Question: I am trying to split the checkboxes with its label and wrap in a div tag.
like this but I can't able get this.
I tried <URL>

My html is:
'''
<div class="modal-body">
<p><input type="checkbox" name="anyBusinessSector" value="true" id="anyBusinessSector">
<input type="hidden" id="__checkbox_anyBusinessSector" name="__checkbox_anyBusinessSector" value="true"> Any</p>
<p>
<input type="checkbox" name="categoryIds" value="1" id="categoryIds-1">
<label for="categoryIds-1" class="checkboxLabel">Animal husbandry</label>
<br>
<input type="checkbox" name="categoryIds" value="2" id="categoryIds-2">
<label for="categoryIds-2" class="checkboxLabel">Apparels</label>
<br>
<input type="checkbox" name="categoryIds" value="3" id="categoryIds-3">
<label for="categoryIds-3" class="checkboxLabel">Business Services - I</label>
<br>
<input type="checkbox" name="categoryIds" value="4" id="categoryIds-4">
<label for="categoryIds-4" class="checkboxLabel">Agro Based Businesses</label>
<br>
<input type="checkbox" name="categoryIds" value="5" id="categoryIds-5">
<label for="categoryIds-5" class="checkboxLabel">Business Services - II</label>
<br>
<input type="checkbox" name="categoryIds" value="6" id="categoryIds-6">
<label for="categoryIds-6" class="checkboxLabel">Construction Related Activities</label>
<br>
<input type="checkbox" name="categoryIds" value="7" id="categoryIds-7">
<label for="categoryIds-7" class="checkboxLabel">Dairy Farming</label>
<br>
<input type="checkbox" name="categoryIds" value="8" id="categoryIds-8">
<label for="categoryIds-8" class="checkboxLabel">Eateries</label>
<br>
<input type="checkbox" name="categoryIds" value="9" id="categoryIds-9">
<label for="categoryIds-9" class="checkboxLabel">Farming/ Agriculture</label>
<br>
<input type="checkbox" name="categoryIds" value="10" id="categoryIds-10">
<label for="categoryIds-10" class="checkboxLabel">Flower Business</label>
<br>
<input type="checkbox" name="categoryIds" value="11" id="categoryIds-11">
<label for="categoryIds-11" class="checkboxLabel">Handicrafts</label>
<br>
<input type="checkbox" name="categoryIds" value="12" id="categoryIds-12">
<label for="categoryIds-12" class="checkboxLabel">Home Improvement</label>
<br>
<input type="checkbox" name="categoryIds" value="13" id="categoryIds-13">
<label for="categoryIds-13" class="checkboxLabel">Meat Businesses</label>
<br>
<input type="checkbox" name="categoryIds" value="14" id="categoryIds-14">
<label for="categoryIds-14" class="checkboxLabel">Miscellaneous</label>
<br>
<input type="checkbox" name="categoryIds" value="15" id="categoryIds-15">
<label for="categoryIds-15" class="checkboxLabel">Repair Services</label>
<br>
<input type="checkbox" name="categoryIds" value="17" id="categoryIds-16">
<label for="categoryIds-16" class="checkboxLabel">Transportation Services</label>
<br>
<input type="checkbox" name="categoryIds" value="16" id="categoryIds-17">
<label for="categoryIds-17" class="checkboxLabel">Tobacco Related Activities</label>
<br>
<input type="checkbox" name="categoryIds" value="19" id="categoryIds-18">
<label for="categoryIds-18" class="checkboxLabel">Education Loan</label>
<br>
<input type="checkbox" name="categoryIds" value="18" id="categoryIds-19">
<label for="categoryIds-19" class="checkboxLabel">Others</label>
<br>
</p>
</div>
'''
Here is my script
'''
$('.modal-body input[type="checkbox"]:nth-child(8n+8)').each(function(){
$(this).prevAll('input[type="checkbox"]').addBack().wrapAll('<div/>');
});
'''
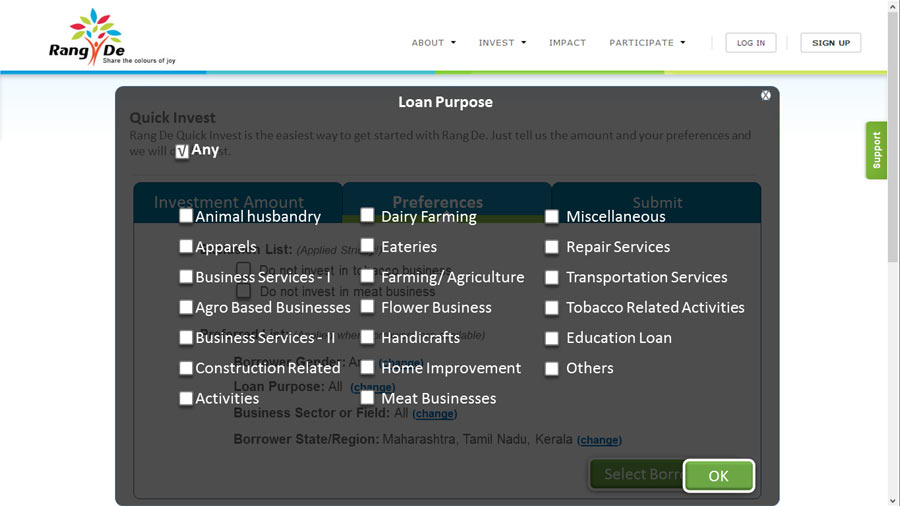
Answer: I would suggest using '.slice()' method and an old 'for' loop, the following code adds the very '.next()' sibling 'label' elements to to sliced collection and then '.wrapAll()' the matching elements:
'''
// Caching chekboxes and excluding the first one
var $elems = $('.modal-body input[type="checkbox"]').not(':first'), $set;
for ( i = 0; i < $elems.length; i+=7 ) {
$set = $elems.slice(i, i+7);
// Adding next label elements to the set
$set.add($set.next('label')).wrapAll('<div/>');
}
'''
<URL>
In case that you want to add both 'label' and 'br' tags to the collection:
'''
$set.add($set.nextUntil('input')).wrapAll('<div/>');
'''
<URL>